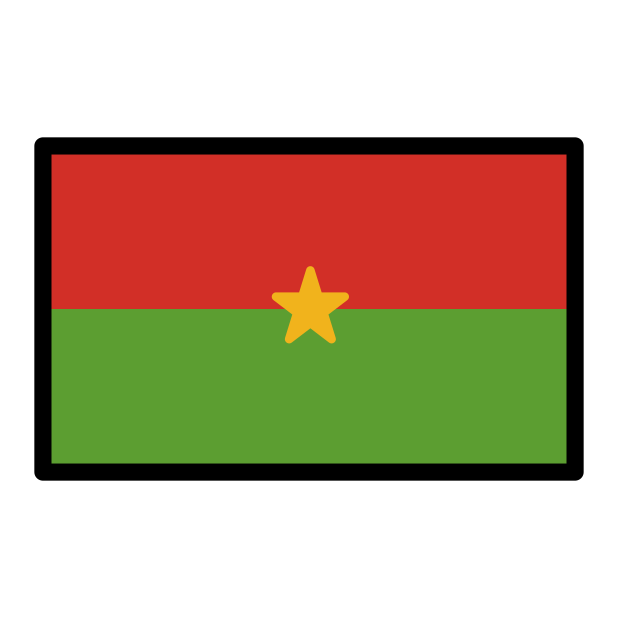
flag: Burkina Faso